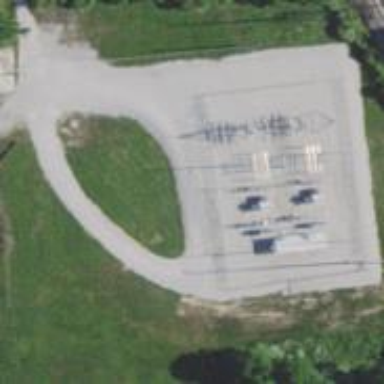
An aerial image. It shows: Substation surrounded by fence.